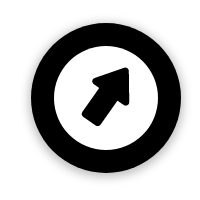
Cursor type: alias
OS/theme: linux-google-cursor
Variant: white